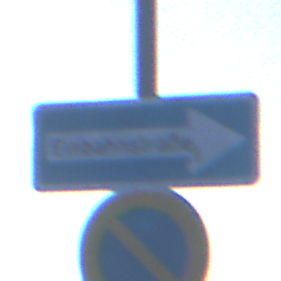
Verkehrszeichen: EinbahnstrasseRechtsweisend
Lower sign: EingeschraenktesHalteverbot
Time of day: MorningAfternoon
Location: Outdoor (Nature)
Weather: PartlyCloudy
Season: NotSpecified
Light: Natural